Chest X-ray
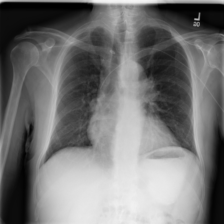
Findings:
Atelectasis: negative
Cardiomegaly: positive
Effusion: negative
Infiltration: negative
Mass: negative
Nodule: negative
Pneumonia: negative
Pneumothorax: negative
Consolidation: negative
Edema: negative
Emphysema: negative
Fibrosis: negative
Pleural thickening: negative
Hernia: negative